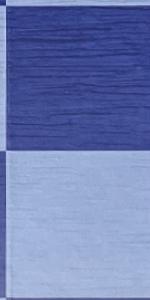
Label: Empty